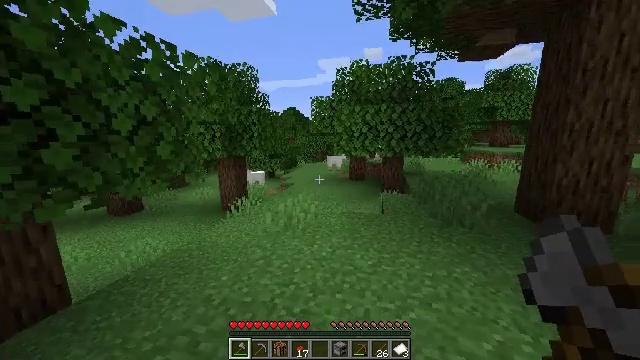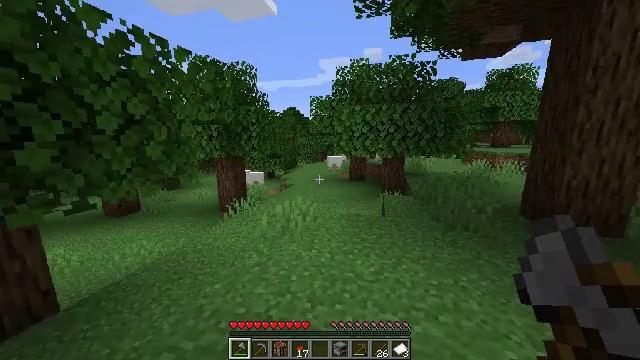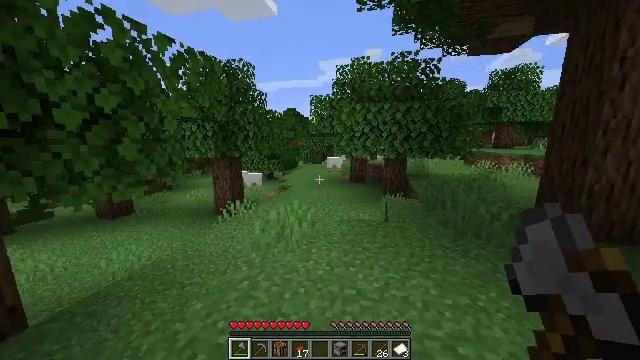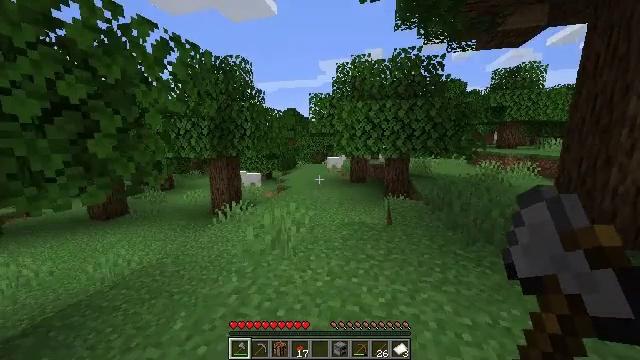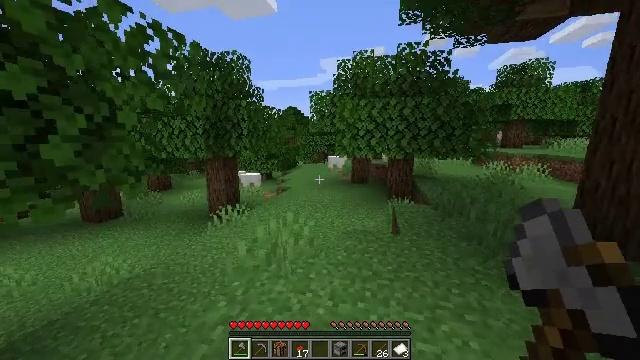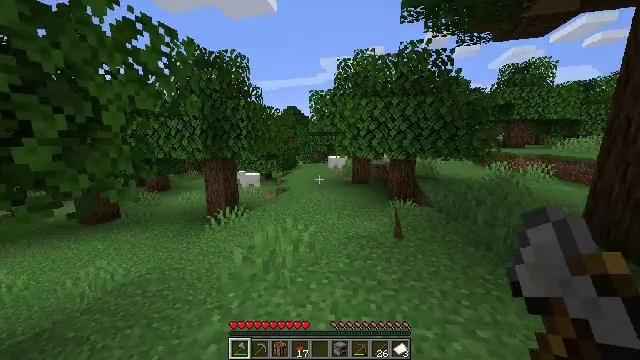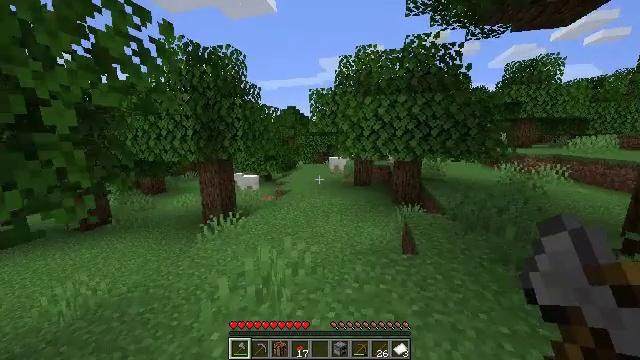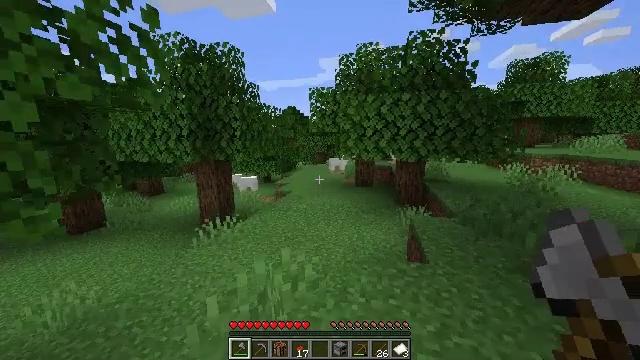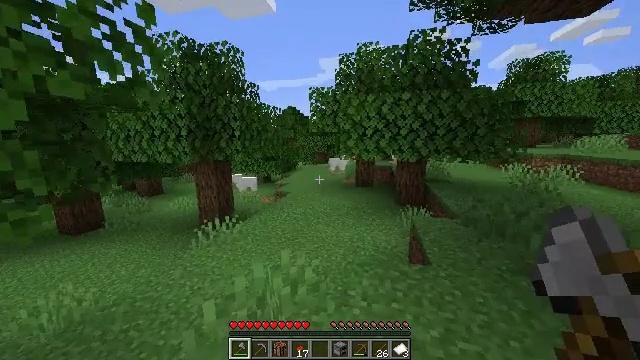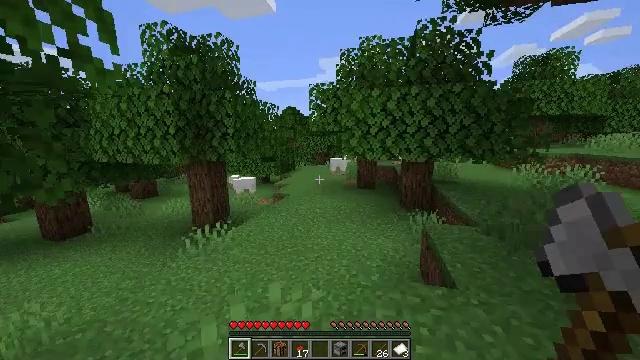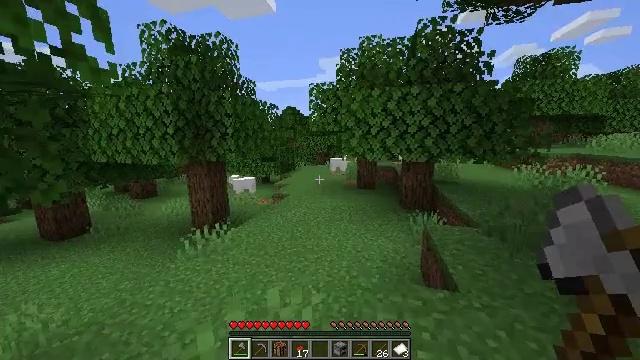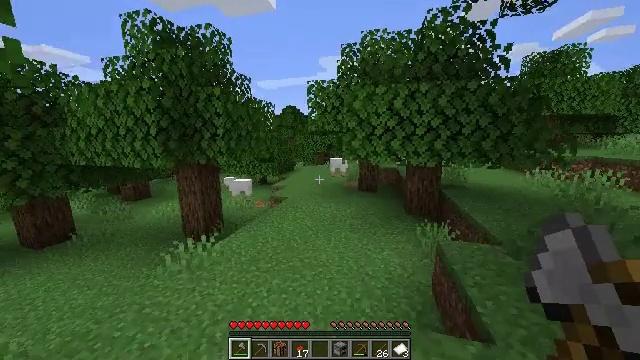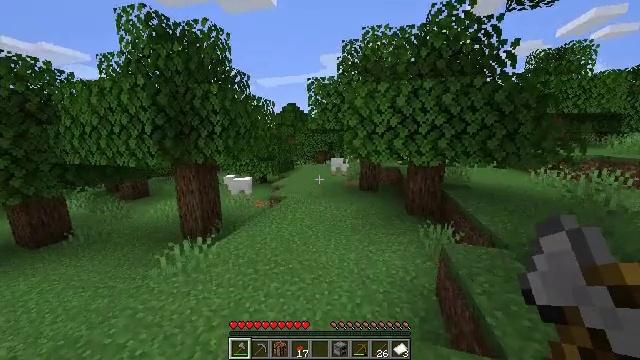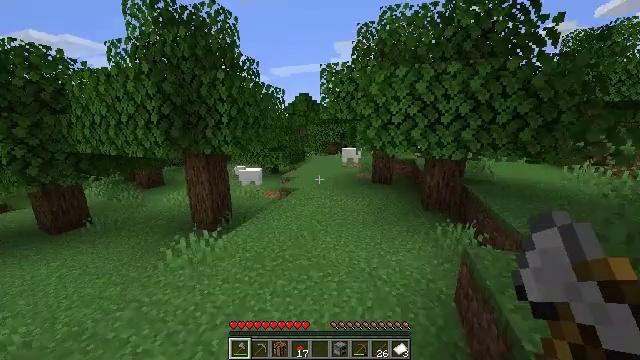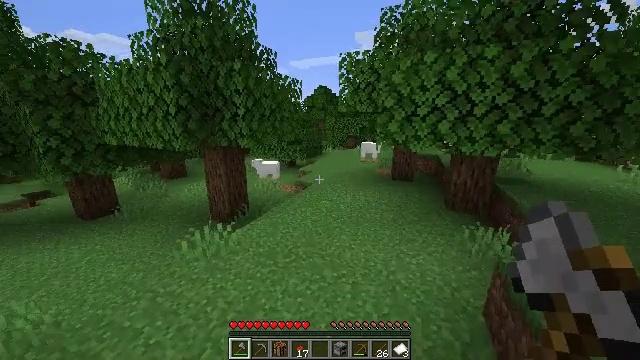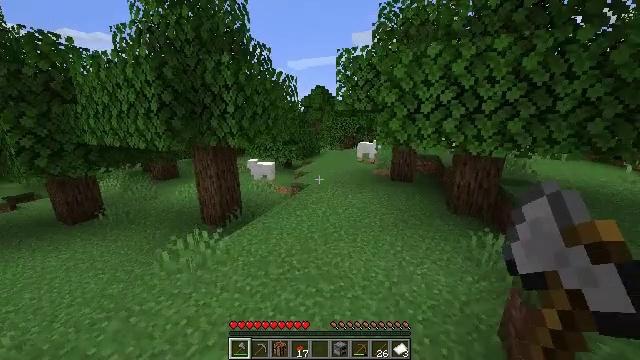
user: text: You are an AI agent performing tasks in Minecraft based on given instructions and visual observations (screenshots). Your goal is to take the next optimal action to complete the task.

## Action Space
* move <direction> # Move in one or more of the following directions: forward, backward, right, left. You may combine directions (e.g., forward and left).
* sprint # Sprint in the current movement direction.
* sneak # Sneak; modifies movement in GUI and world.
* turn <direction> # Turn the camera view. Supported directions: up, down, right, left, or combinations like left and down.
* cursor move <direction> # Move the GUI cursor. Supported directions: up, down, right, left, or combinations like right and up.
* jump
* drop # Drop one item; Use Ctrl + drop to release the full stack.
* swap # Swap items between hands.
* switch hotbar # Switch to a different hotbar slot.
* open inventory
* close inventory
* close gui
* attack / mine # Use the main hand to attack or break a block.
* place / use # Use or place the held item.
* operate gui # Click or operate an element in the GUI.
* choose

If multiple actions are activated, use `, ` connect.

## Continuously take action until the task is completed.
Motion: motion action
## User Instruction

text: Kill mobs.
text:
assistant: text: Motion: move forward
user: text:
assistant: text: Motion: move forward
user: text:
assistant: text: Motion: move forward
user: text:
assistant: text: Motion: move forward
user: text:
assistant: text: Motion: move forward
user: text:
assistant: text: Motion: move forward
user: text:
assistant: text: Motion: move forward
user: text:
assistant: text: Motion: move forward
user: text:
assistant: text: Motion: move forward
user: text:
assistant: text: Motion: move forward
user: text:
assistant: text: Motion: move forward
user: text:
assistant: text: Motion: move forward
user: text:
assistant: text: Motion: move forward, turn left and down
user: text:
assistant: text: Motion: move forward, turn left and down
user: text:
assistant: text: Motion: move forward
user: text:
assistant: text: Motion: move forward
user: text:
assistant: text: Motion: move forward
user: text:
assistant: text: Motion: move forward
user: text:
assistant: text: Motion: move forward
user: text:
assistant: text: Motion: move forward
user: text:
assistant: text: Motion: move forward
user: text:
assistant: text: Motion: move forward
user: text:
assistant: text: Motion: move forward
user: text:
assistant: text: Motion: move forward
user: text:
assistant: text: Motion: move forward
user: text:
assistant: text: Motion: move forward
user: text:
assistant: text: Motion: move forward
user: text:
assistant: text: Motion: move forward
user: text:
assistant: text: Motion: move forward, turn left
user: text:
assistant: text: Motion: move forward, turn left